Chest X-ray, PA view. Patient: 49 years old, sex F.
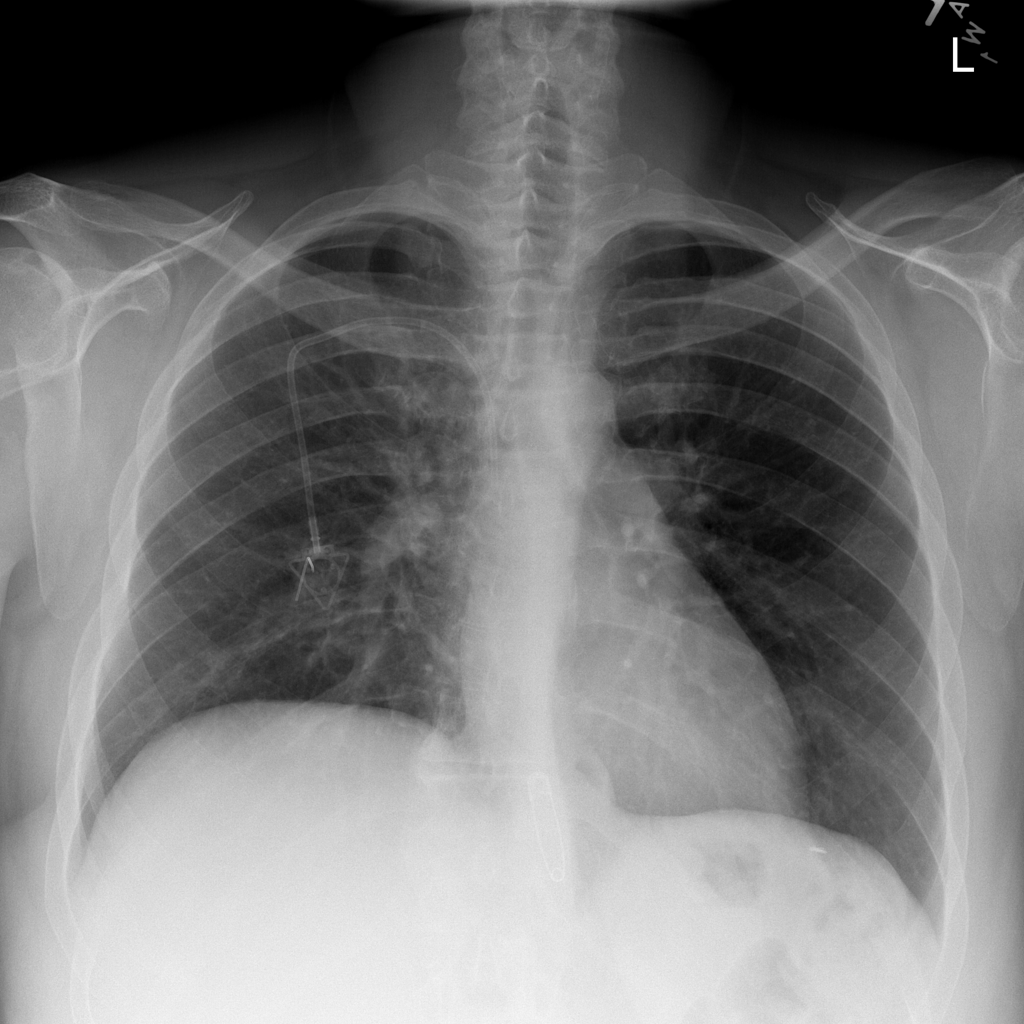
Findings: No Finding